Question: with the help i am able to draw circle with the coordinated using:
'''
CGContextRef context = UIGraphicsGetCurrentContext();
CGContextSetLineWidth(context, 5.0);
CGContextSetStrokeColorWithColor(context,[UIColor grayColor].CGColor);
/**** Get values from reponse and fill it in this array. ******/
NSArray *objectCoords = [NSArray arrayWithObjects: @"{{20,80},{5,5}}", @"{{120,60},{5,5}}", @"{{60,84},{5,5}}", @"{{80,88},{5,5}}", @"{{100,93},{5,5}}", @"{{20,20},{5,5}}", @"{{160,70},{5,5}}", @"{{128,68},{5,5}}", @"{{90,60},{5,5}}", @"{{110,80},{5,5}}", nil];
for (NSString* objectCoord in objectCoords) {
CGRect coord = CGRectFromString(objectCoord);
// Draw using your coord
CGContextAddEllipseInRect(context, coord);
}
'''
Now what i am trying to achieve is draw lines between the points(circle),as shown in the attached image.I know we can draw a line between 2 points, but here in this case, the lines needs to be drawn between one to multiple point/circle .Please suggest me to achieve this result.

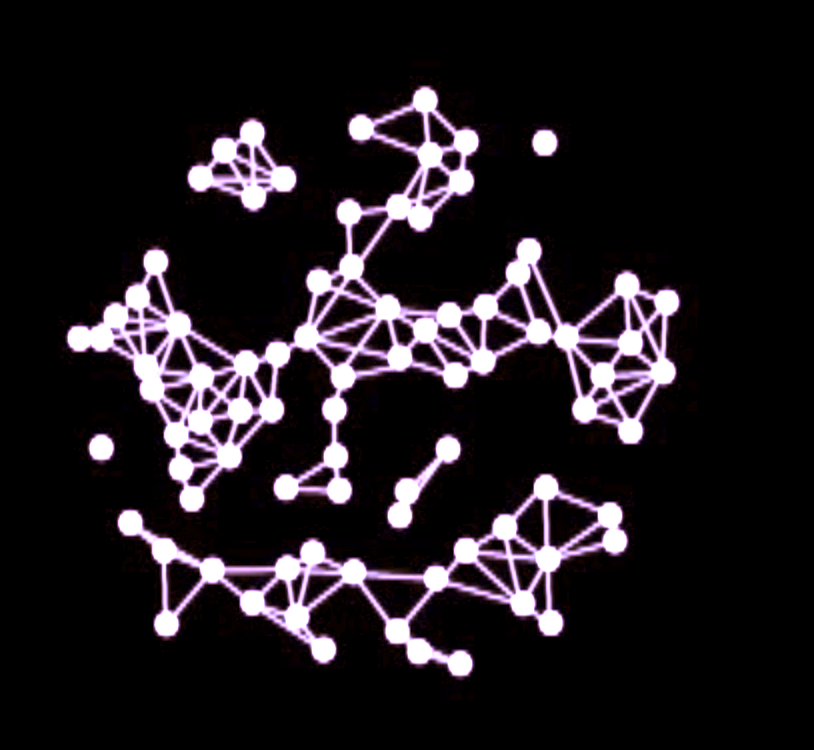
Answer: You can just draw multiple lines. First, come up with a model to represent between which points you want to draw lines. For example, you could have an array of lines, where each line is defined, itself, as an array with the indices of two points, the starting point and the ending point.
For example, if you want to draw lines from point 1 to 3, 4, and 5, and from point 3 to 4 and 5, and between 4 and 5, you could do something like:
'''
CGContextSetLineWidth(context, 1.0);
NSArray *lines = @[@[@(1), @(3)],
@[@(1), @(4)],
@[@(1), @(5)],
@[@(3), @(4)],
@[@(3), @(5)],
@[@(4), @(5)]];
for (NSArray *points in lines) {
NSInteger startIndex = [points[0] integerValue];
NSInteger endIndex = [points[1] integerValue];
CGRect startRect = CGRectFromString(objectCoords[startIndex]);
CGRect endRect = CGRectFromString(objectCoords[endIndex]);
CGContextMoveToPoint(context, CGRectGetMidX(startRect), CGRectGetMidY(startRect));
CGContextAddLineToPoint(context, CGRectGetMidX(endRect), CGRectGetMidY(endRect));
}
CGContextDrawPath(context, kCGPathStroke);
'''
There are tons of different ways of doing it, but just come up with some model that represents where you want to draw the lines, and then iterate through that model to draw all of the individual lines.
---
If you wanted to have every point draw lines to the three closest points (which is not what your picture does, but it's what you asked for in a subsequent comment), you can:
- build array of indices, 'indices' in your 'objectCoords' array; and - now iterate through each point in 'objectCoords':- build new array of indices, 'sortedIndices', sorted by the distance that the point represented by that index is from the current object in 'objectCoords'; and- draw the three closest lines.
Thus:
'''
// build array of indices (0, 1, 2, ...)
NSMutableArray *indices = [NSMutableArray array];
[objectCoords enumerateObjectsUsingBlock:^(id obj, NSUInteger idx, BOOL *stop) {
[indices addObject:@(idx)];
}];
// now go through all of the points in objectCoords
[objectCoords enumerateObjectsUsingBlock:^(NSString *obj, NSUInteger idx, BOOL *stop) {
// build new array of indices sorted by distance from the current point
NSArray *sortedIndices = [indices sortedArrayUsingComparator:^NSComparisonResult(id obj1, id obj2) {
CGFloat distance1 = [self distanceFromPointAtIndex:idx
toPointAtIndex:[obj1 integerValue]
usingObjectCoords:objectCoords];
CGFloat distance2 = [self distanceFromPointAtIndex:idx
toPointAtIndex:[obj2 integerValue]
usingObjectCoords:objectCoords];
if (distance1 < distance2)
return NSOrderedAscending;
else if (distance1 > distance2)
return NSOrderedDescending;
return NSOrderedSame;
}];
// now draw lines to the three closest indices
// (skipping 0, because that's probably the current point)
for (NSInteger i = 1; i < 4 && i < [sortedIndices count]; i++) {
NSInteger index = [sortedIndices[i] integerValue];
CGRect startRect = CGRectFromString(objectCoords[idx]);
CGRect endRect = CGRectFromString(objectCoords[index]);
CGContextMoveToPoint(context, CGRectGetMidX(startRect), CGRectGetMidY(startRect));
CGContextAddLineToPoint(context, CGRectGetMidX(endRect), CGRectGetMidY(endRect));
}
}];
CGContextSetLineWidth(context, 1);
CGContextDrawPath(context, kCGPathStroke);
'''
And this uses the following method to calculate the distance between two points:
'''
- (CGFloat)distanceFromPointAtIndex:(NSInteger)index1 toPointAtIndex:(NSInteger)index2 usingObjectCoords:(NSArray *)objectCoords
{
CGRect rect1 = CGRectFromString(objectCoords[index1]);
CGRect rect2 = CGRectFromString(objectCoords[index2]);
return hypotf(CGRectGetMidX(rect1) - CGRectGetMidX(rect2), CGRectGetMidY(rect1) - CGRectGetMidY(rect2));
}
'''
Using the 'objectCoords' in your original example, that yields: